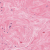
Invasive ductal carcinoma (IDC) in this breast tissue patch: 0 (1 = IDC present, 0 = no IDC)